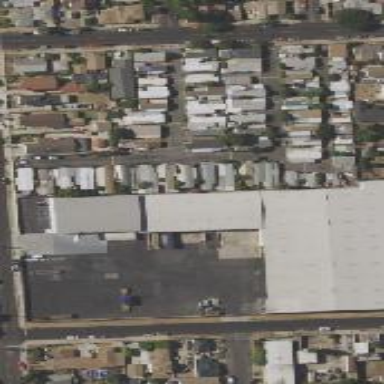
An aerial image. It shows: Warehouse.